The image is the raw time-domain waveform of a rolling-element bearing's vibration signal. Based on the visible evidence, which condition applies: normal, inner_race, outer_race, ball?
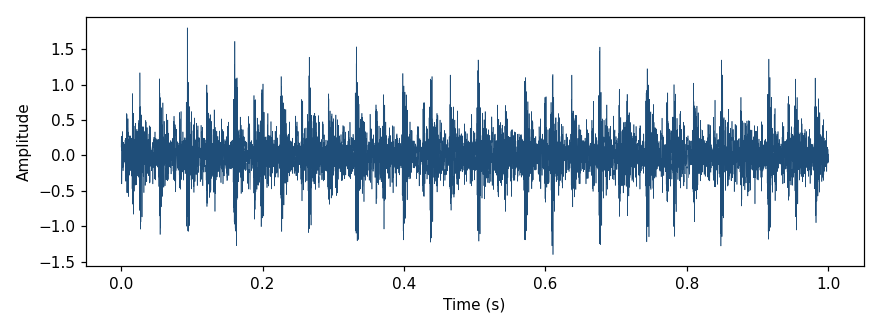
Answer: outer_race